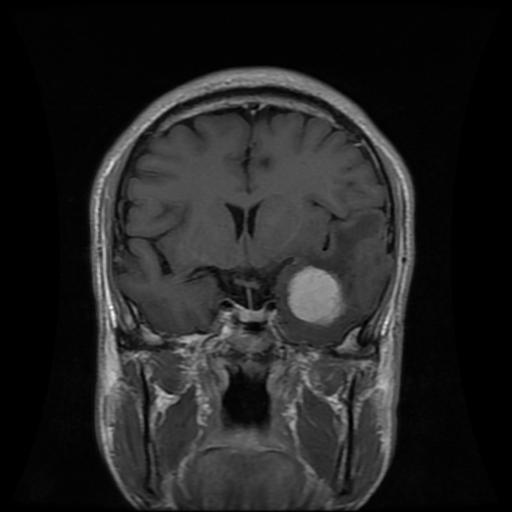
Label: meningioma